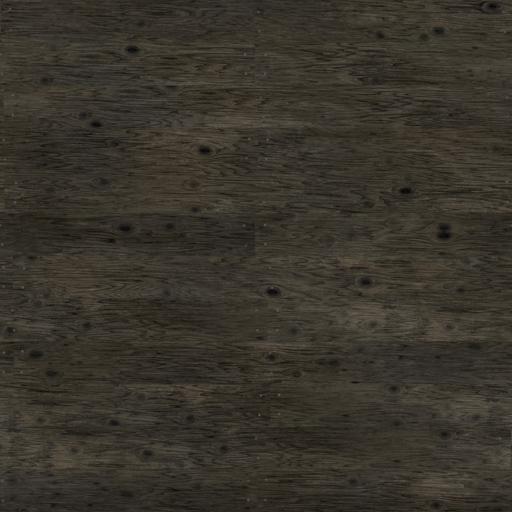
Tags: planks